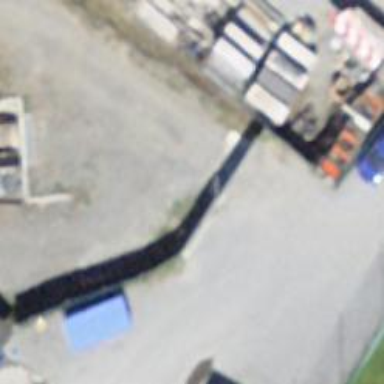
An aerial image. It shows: Gate.